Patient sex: F
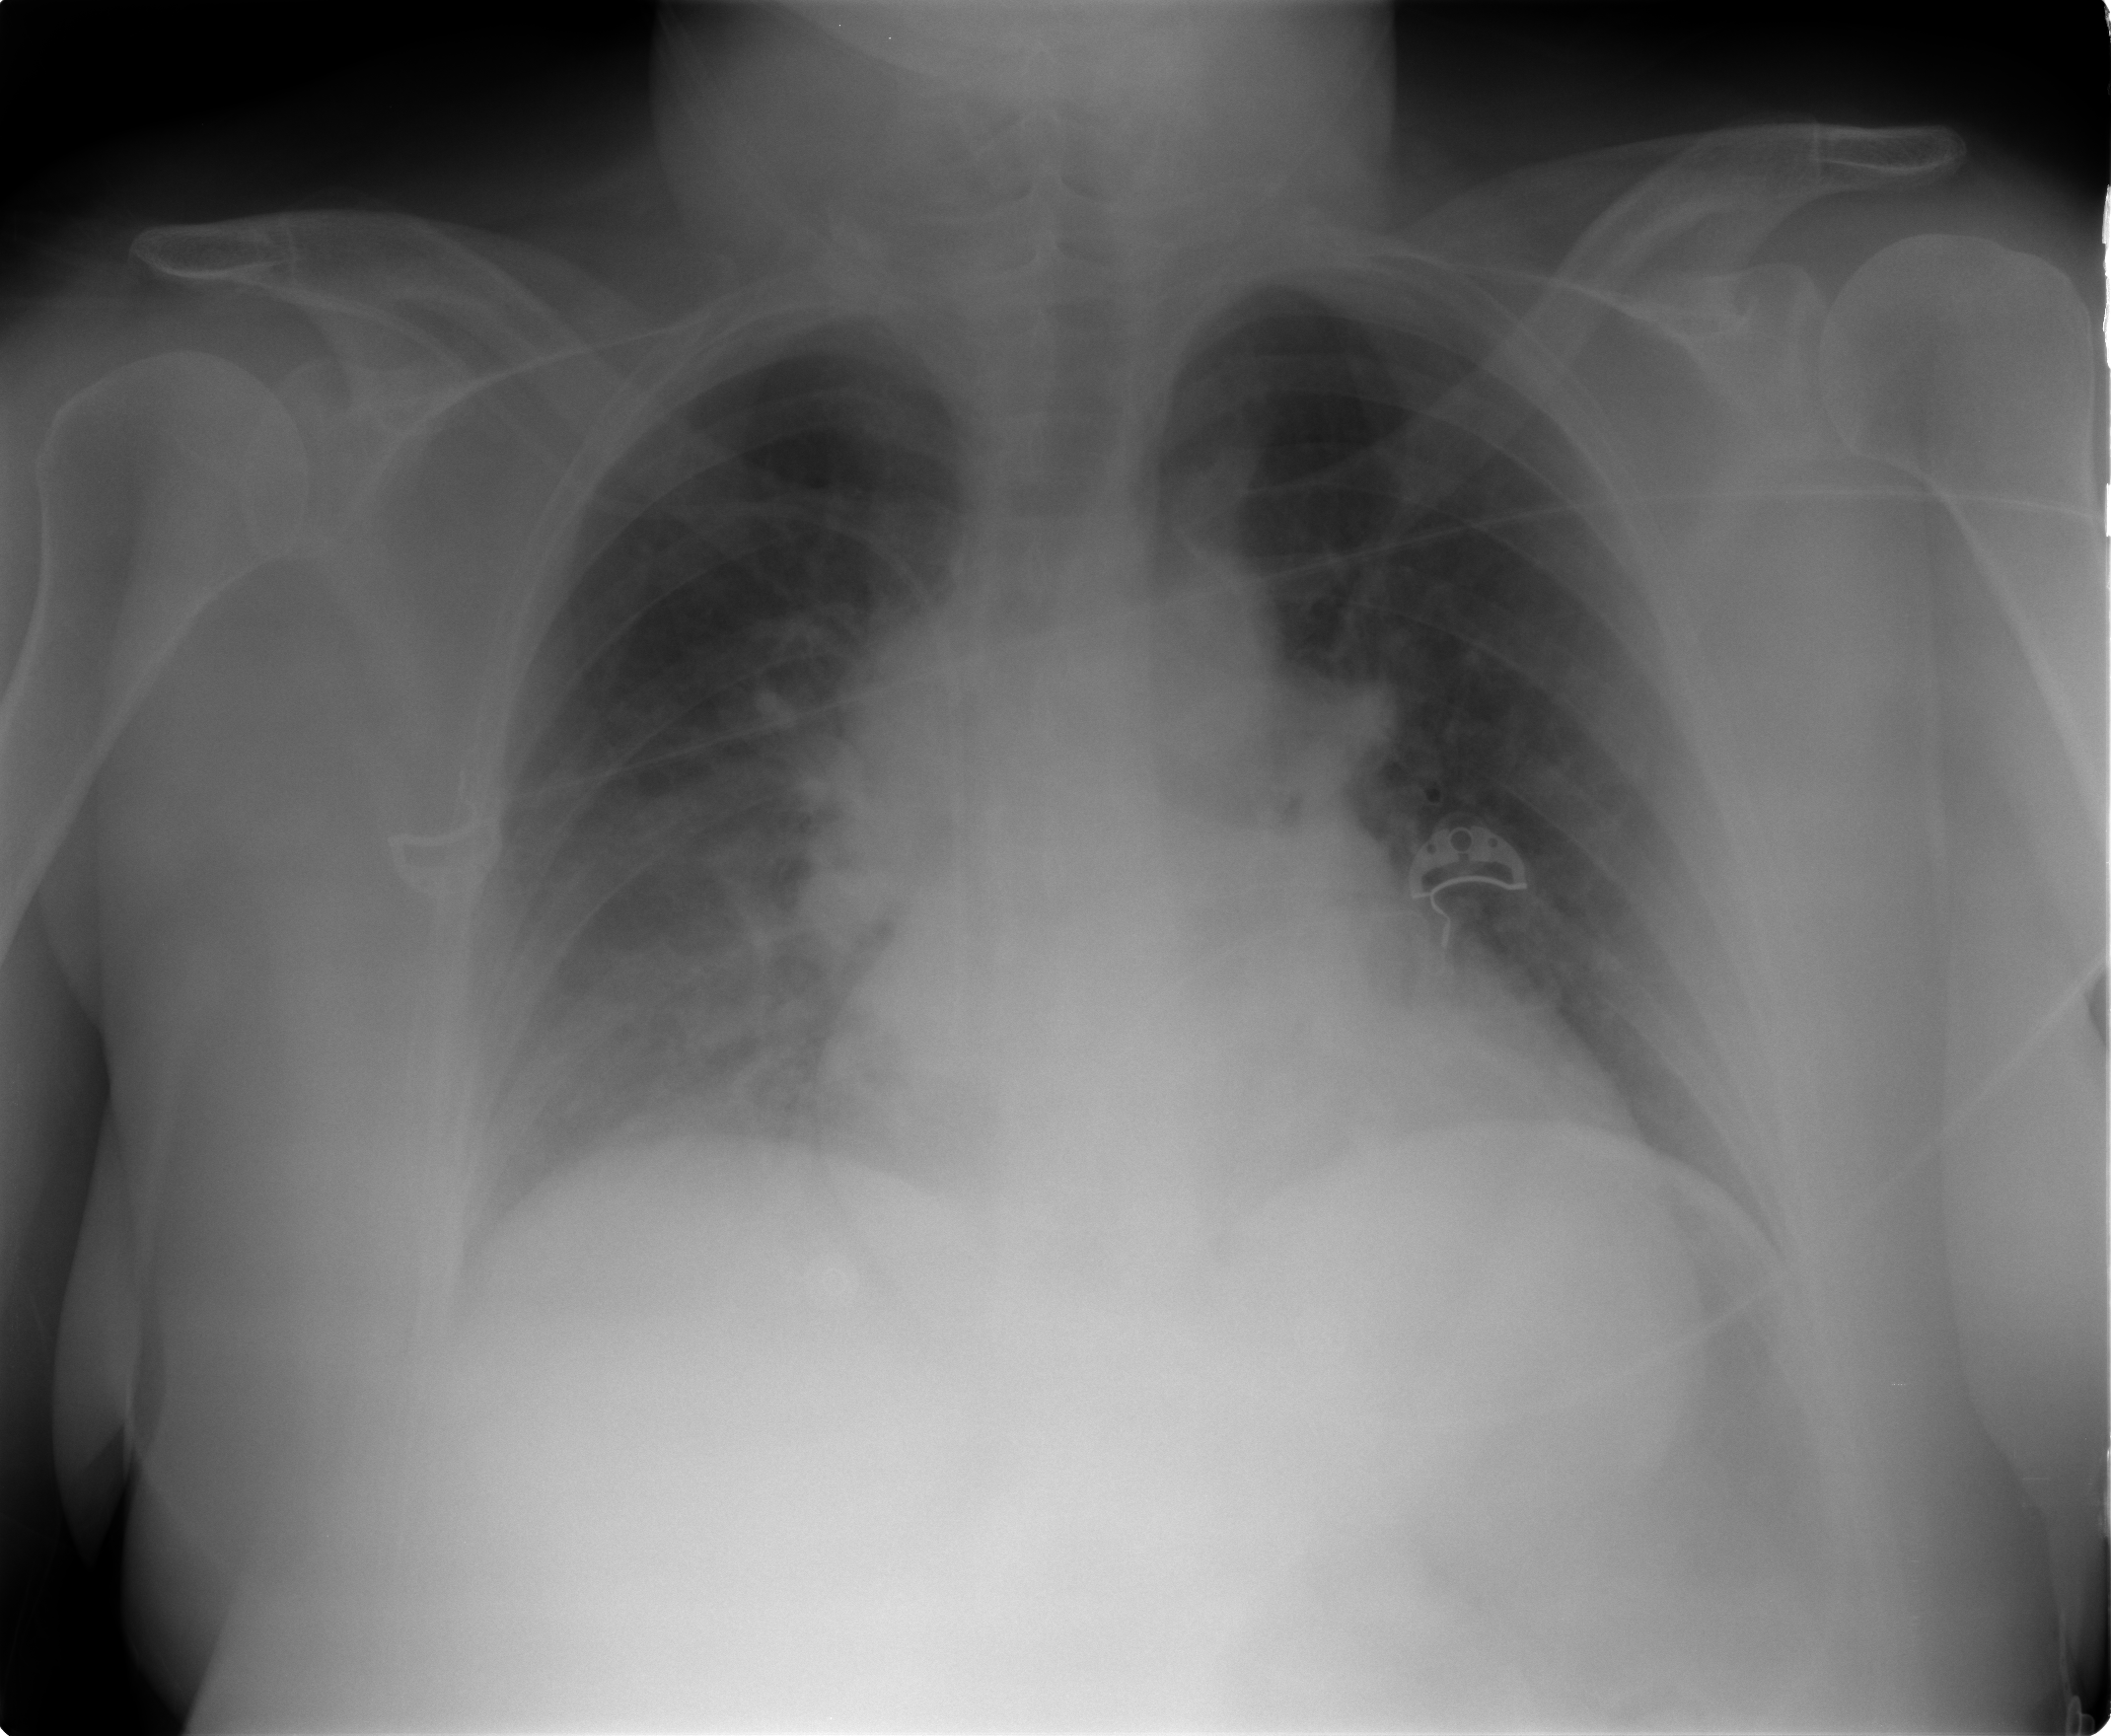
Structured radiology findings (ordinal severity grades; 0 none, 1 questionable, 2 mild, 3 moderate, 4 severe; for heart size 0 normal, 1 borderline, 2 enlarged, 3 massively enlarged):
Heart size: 2
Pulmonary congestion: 2
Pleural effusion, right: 1
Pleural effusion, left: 0
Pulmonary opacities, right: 0
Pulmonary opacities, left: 0
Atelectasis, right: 1
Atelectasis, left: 0